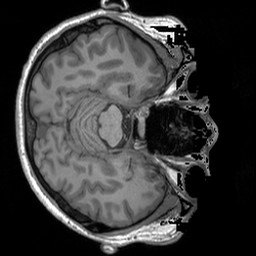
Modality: T1w
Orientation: axial
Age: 19
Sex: male
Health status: healthy
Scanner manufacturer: siemens
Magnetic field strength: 3 T
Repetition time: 1.9 s
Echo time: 0.00252 s